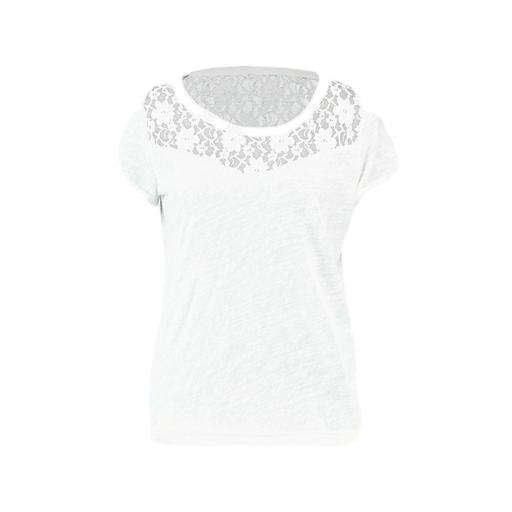
lace-yoke t-shirt, lace yoke tee, white lace t-shirt, white background